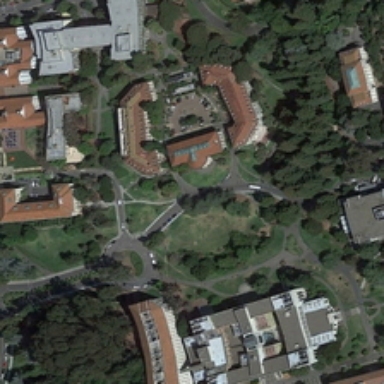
Some buildings and many green trees are in a school .